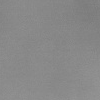
Atmospheric dust classification: dusty